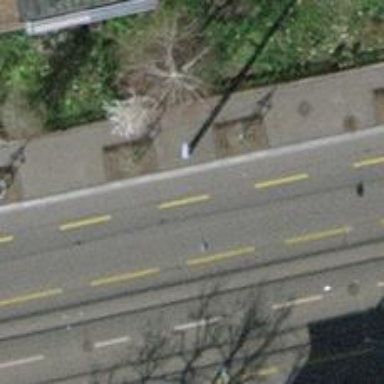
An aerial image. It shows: Tree-lined avenue.